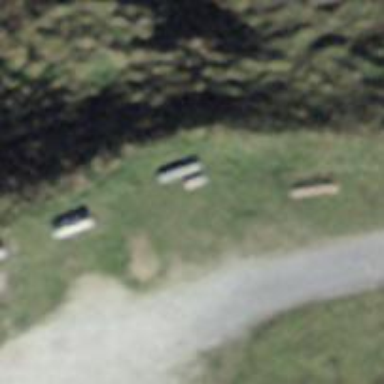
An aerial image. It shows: Bench for seating.